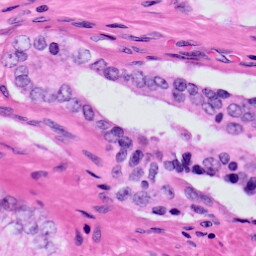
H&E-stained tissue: Prostate